Field crop: maize
Growth stage: 2
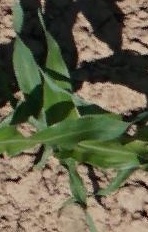
Species: maize